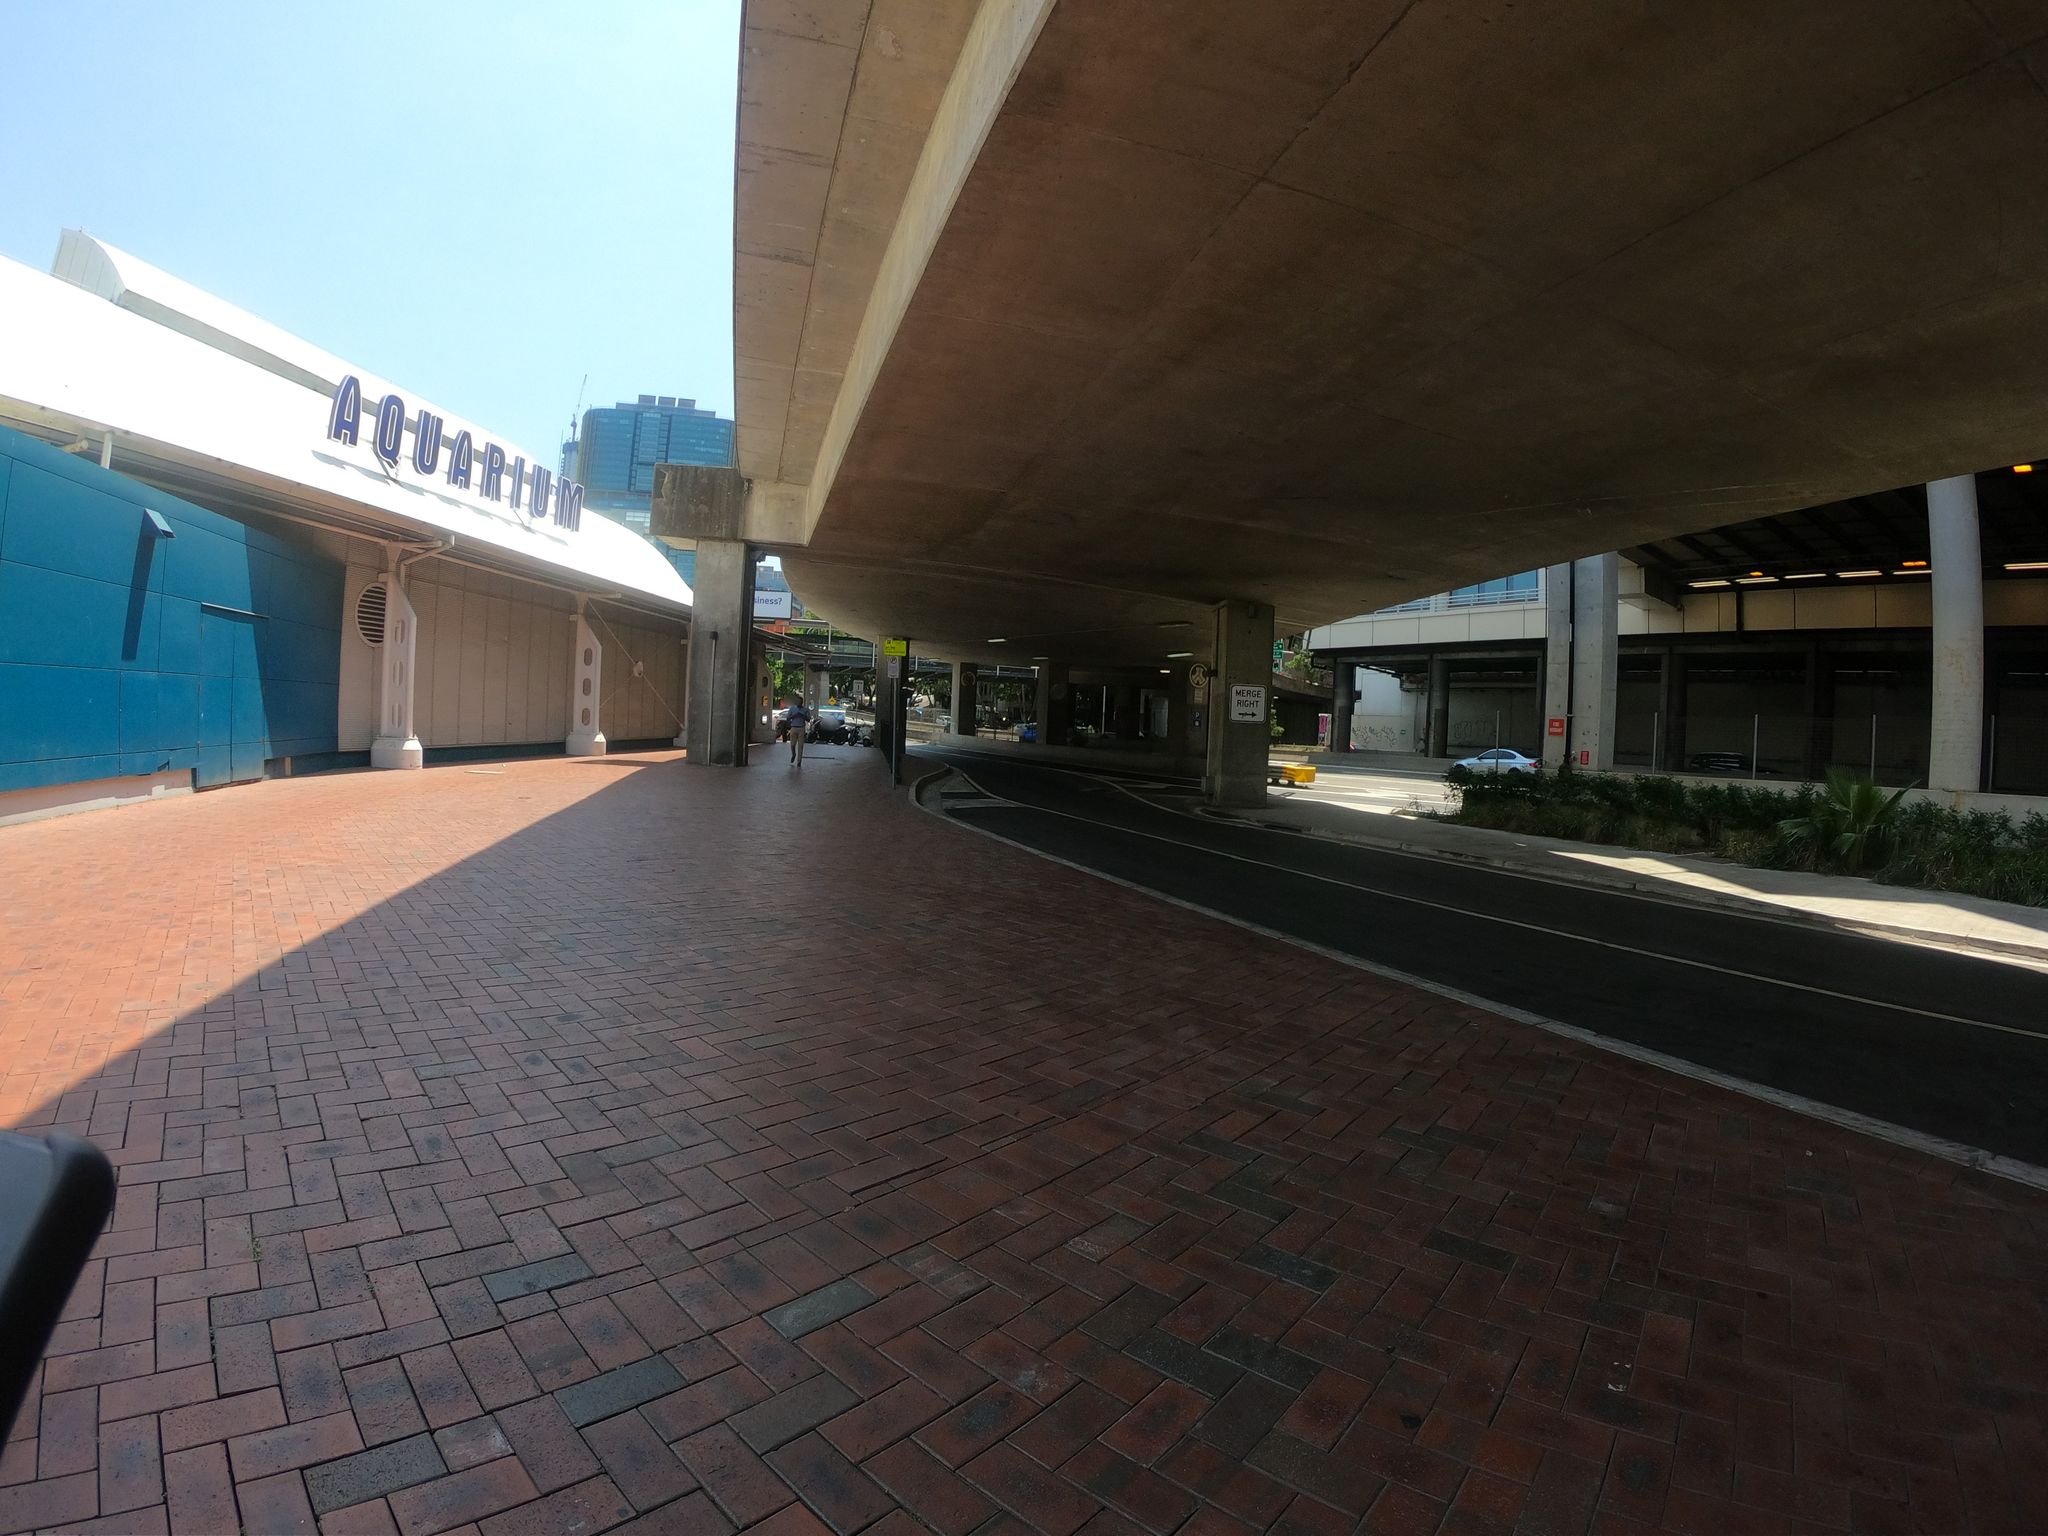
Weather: clear
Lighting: day
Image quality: good
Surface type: walking surface
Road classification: footway
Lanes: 2
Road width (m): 2.5
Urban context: urban centre
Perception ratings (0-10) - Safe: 4.71, Lively: 7.13, Beautiful: 3.8, Boring: 1.28, Depressing: 7.98, Wealthy: 4.22